Question: I'm working with PHP, HTML and CSS to make a website. I'm having this issue: There are 2 divs: profile_Nick and profile_Ranks. However profile_Ranks cannot just go right bellow profile_Nick. How can I set their position bellow the WalkerJetBat text? Thanks.
'''
.profile_Nick
{
font-family:"Gill Sans", "Gill Sans MT", "Myriad Pro", "DejaVu Sans Condensed", Helvetica, Arial, sans-serif;
color: white;
font-size: 34px;
margin-left: 12px;
padding-left:11px;
padding-top:2px;
padding-right:11px;
padding-bottom:2px;
float: left;
left:12px;
max-width: 405px;
background-color: rgba(0,180,255,0.60);
border-radius: 2px;
}
.profile_Ranks
{
position:relative;
font-family:"Gill Sans", "Gill Sans MT", "Myriad Pro", "DejaVu Sans Condensed", Helvetica, Arial, sans-serif;
color: white;
font-size: 12px;
margin-left: 12px;
padding-left:11px;
padding-top:2px;
padding-right:11px;
padding-bottom:2px;
float:left;
background-color: rgba(0,180,255,0.60);
border-radius: 2px;
top:50px;
}
<div class="profile_infoholder">
<div class="profile_Nick">
<? echo $steamprofile['personaname']; ?>
</div>
<div class="profile_Ranks">
Developer
</div>
<div class="profile_Ranks">
+Premium
</div>
</div>
'''

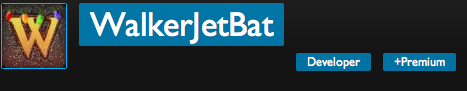
Answer: Solution is here :
<URL>
I have just removed you 'float' property from '.profile_Nick' class
'''
.profile_Nick
{
font-family:"Gill Sans", "Gill Sans MT", "Myriad Pro", "DejaVu Sans Condensed", Helvetica, Arial, sans-serif;
color: white;
font-size: 34px;
margin-left: 12px;
padding-left:11px;
padding-top:2px;
padding-right:11px;
padding-bottom:2px;
left:12px;
max-width: 405px;
background-color: rgba(0,180,255,0.60);
border-radius: 2px;
}
'''
Your style sheet for '.profile_Ranks' contain 'top:50px' property I have reduced to display it correctly at the bottom in my demo.